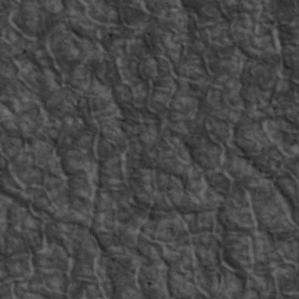
Label: non_frost